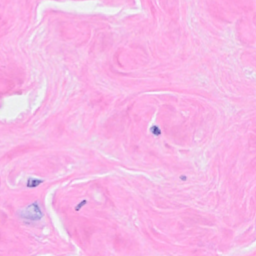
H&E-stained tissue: Breast